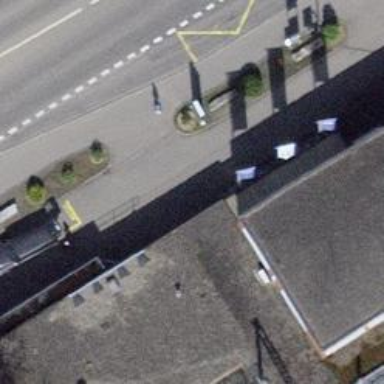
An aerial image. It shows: Advertising flagpole.